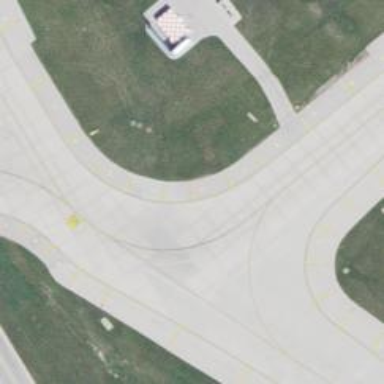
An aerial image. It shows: View of taxiway at the airport.